Aerial crown-view tile of a tropical tree (Barro Colorado Island, Panama), acquired 20250414:
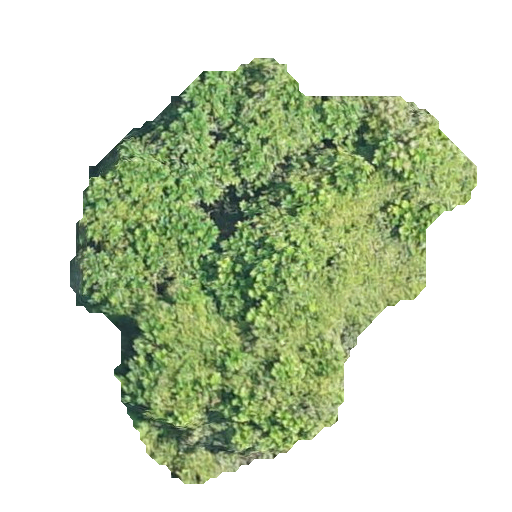
Species: Anacardium excelsum
GBIF accepted scientific name: Anacardium excelsum
Crown area: 160.34 m²